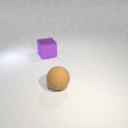
large brown rubber sphere to the right of large purple metal cube